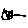
Label: cat